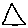
Label: triangle